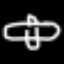
Label: airplane